Question: I would like to have a OpenModelica model like the following:

On the left side there is a "Real Input Connector" called and on the right side there is a "Real Output Connector" called .
The Porpose of the model is just to take a value () multiply it with 2 and give back the output ().
Now my questions:
How do I set a value to the input variabe ?
Is the input connector the right block to do this?
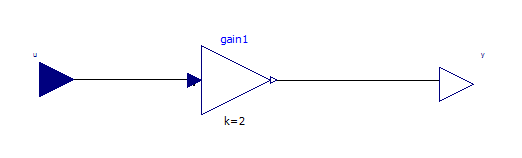
Answer: This is valid if you want this gain to be a standalone submodule that you'll connect to other models. In that case you need to connect the output of a source to your input block. The standard library provides a variety in Modelica.Blocks.Sources, or you can make your own.
As a trivial example, with your example saved as My_Gain.mo, to connect to sinusoidal source:
'''
model SampleModel
My_Gain gain;
Modelica.Blocks.Sources.Sine source;
equation
connect(source.y, gain.u);
end SampleModel;
'''
Without knowing more about what you're trying to do, it's hard to say if this is the right way to go about it, but it will work.